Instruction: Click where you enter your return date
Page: home
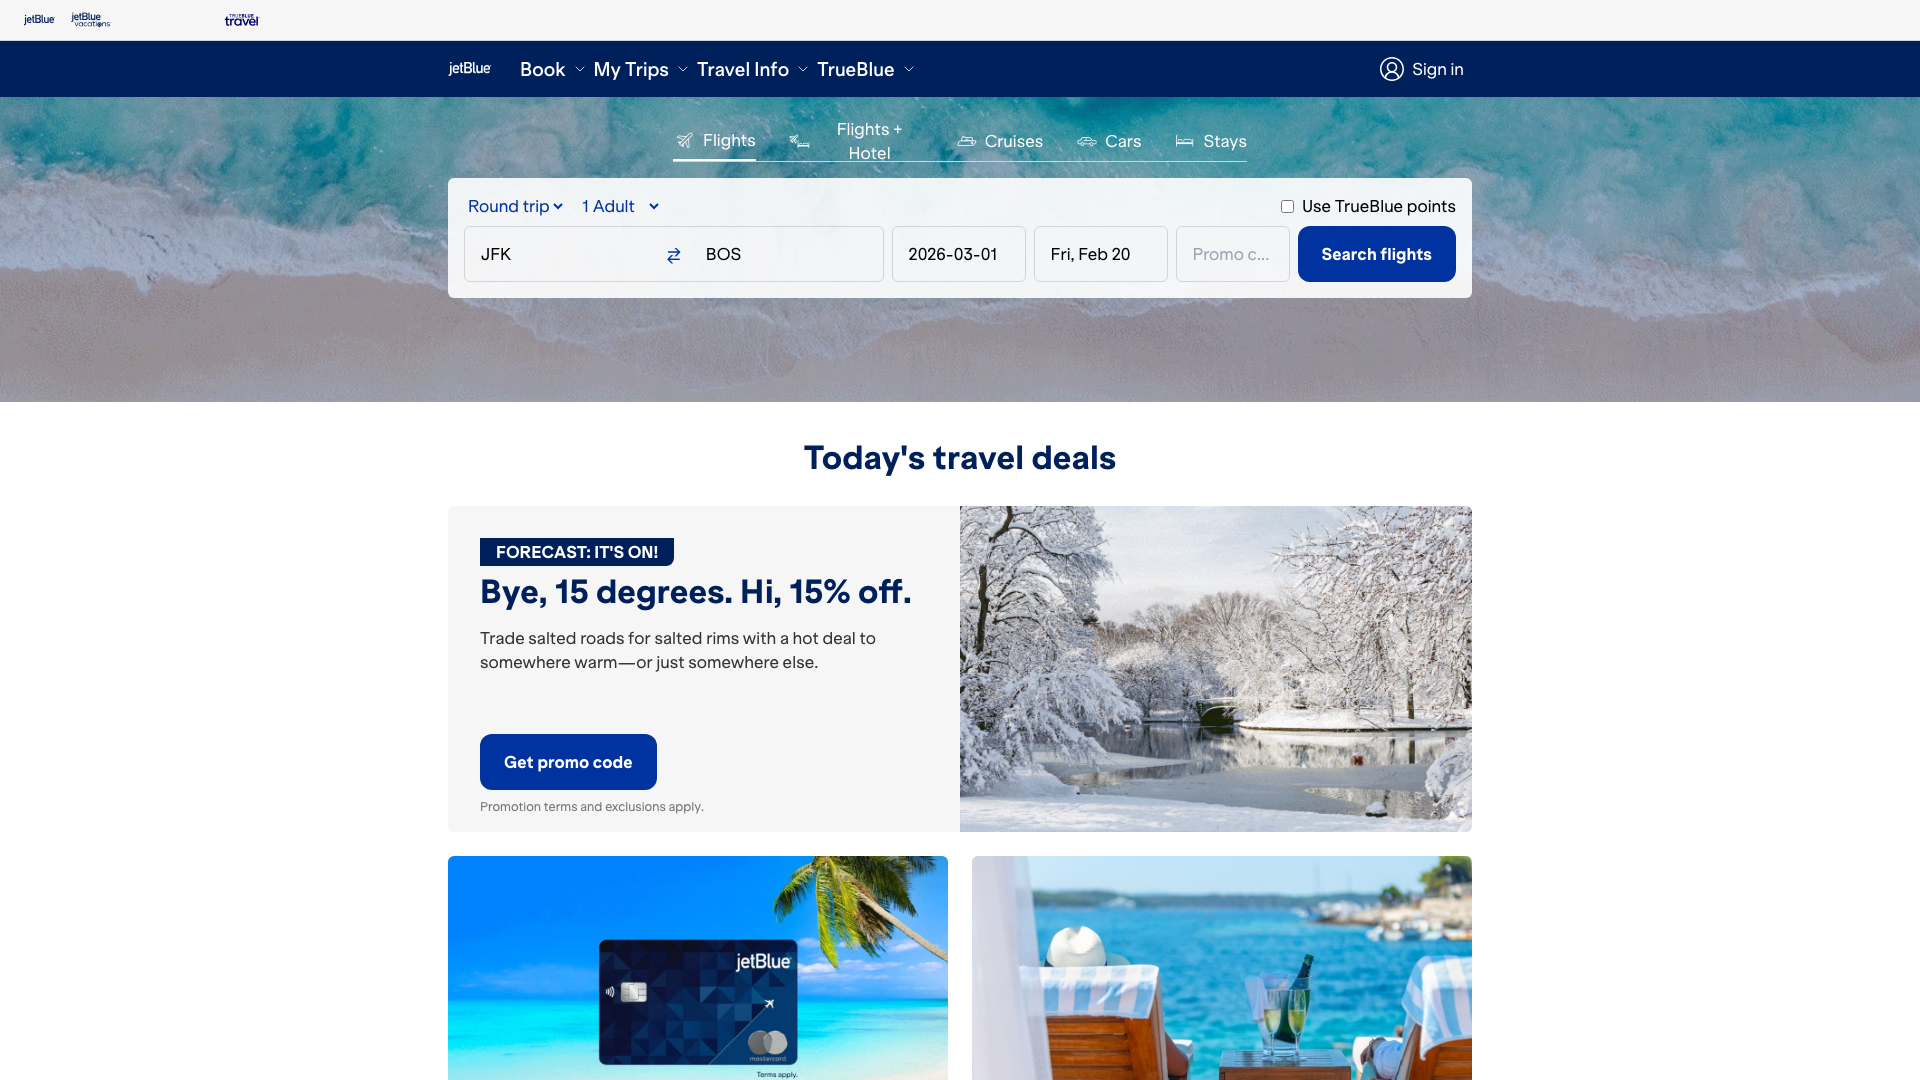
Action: click